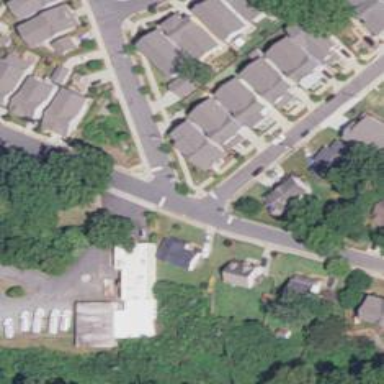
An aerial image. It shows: Road with stop sign.